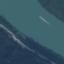
Label: River